Field crop: maize
Growth stage: 2
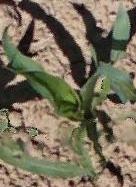
Species: maize